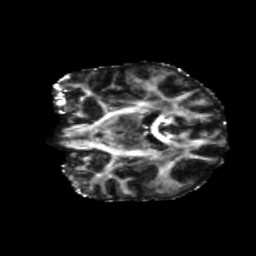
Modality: FA
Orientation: coronal
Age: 62
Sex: female
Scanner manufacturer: siemens
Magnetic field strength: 3 T
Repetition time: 5.25 s
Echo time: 0.08 s